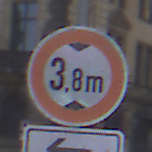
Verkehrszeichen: TatsaechlicheHoehe
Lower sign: RichtungsangabeDurchPfeile2
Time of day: MorningAfternoon
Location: Outdoor (Urban)
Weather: PartlyCloudy
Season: NotSpecified
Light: Natural